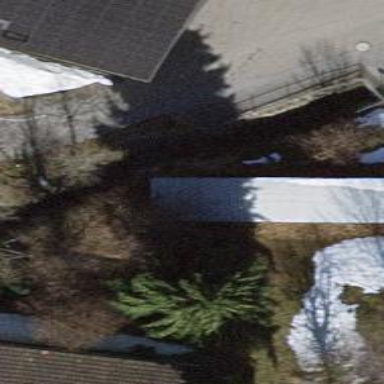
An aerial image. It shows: Alley classified as service road.